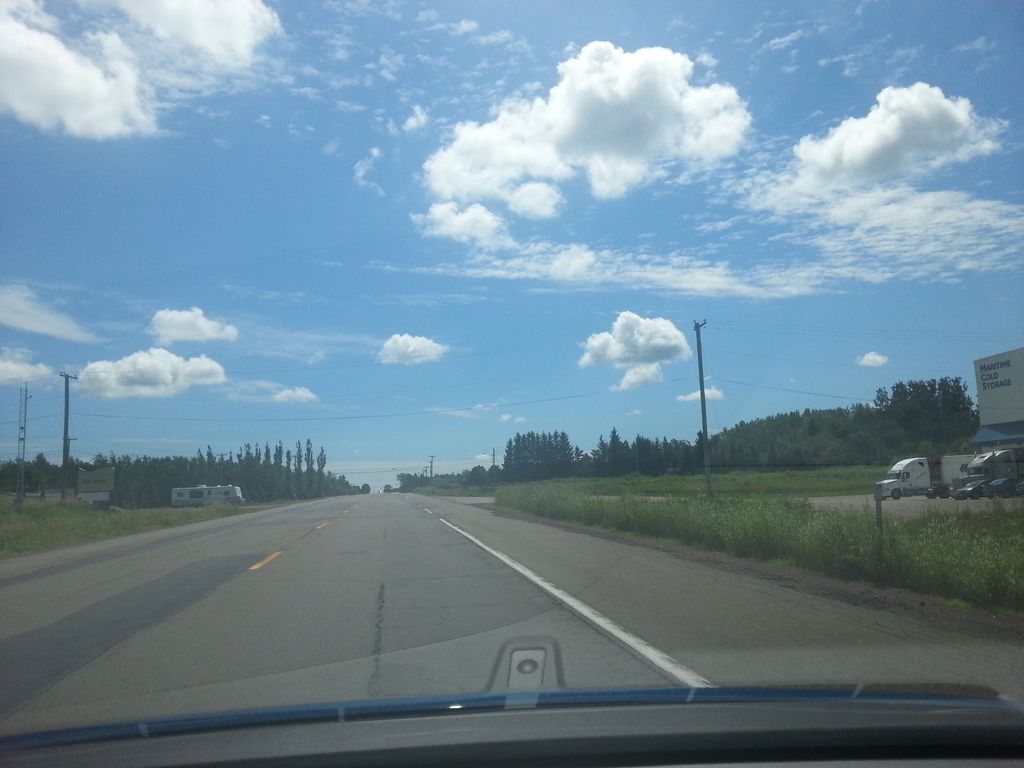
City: charlottetown